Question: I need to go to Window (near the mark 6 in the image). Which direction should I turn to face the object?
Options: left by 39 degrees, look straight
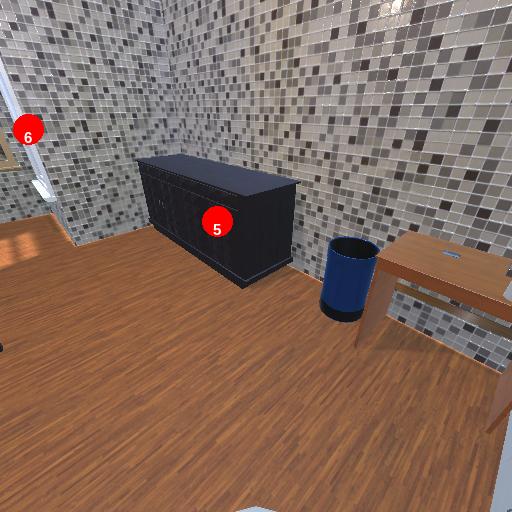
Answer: left by 39 degrees